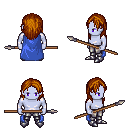
a pixel art fantasy rpg character, male body template, dark elf, purple skin, blue cape, metal pants, brunette long hairstyle, metal boots, spear, four views (front, back, left, right), 2x2 character sprite sheet, small pixel art, hard edges, no anti-aliasing